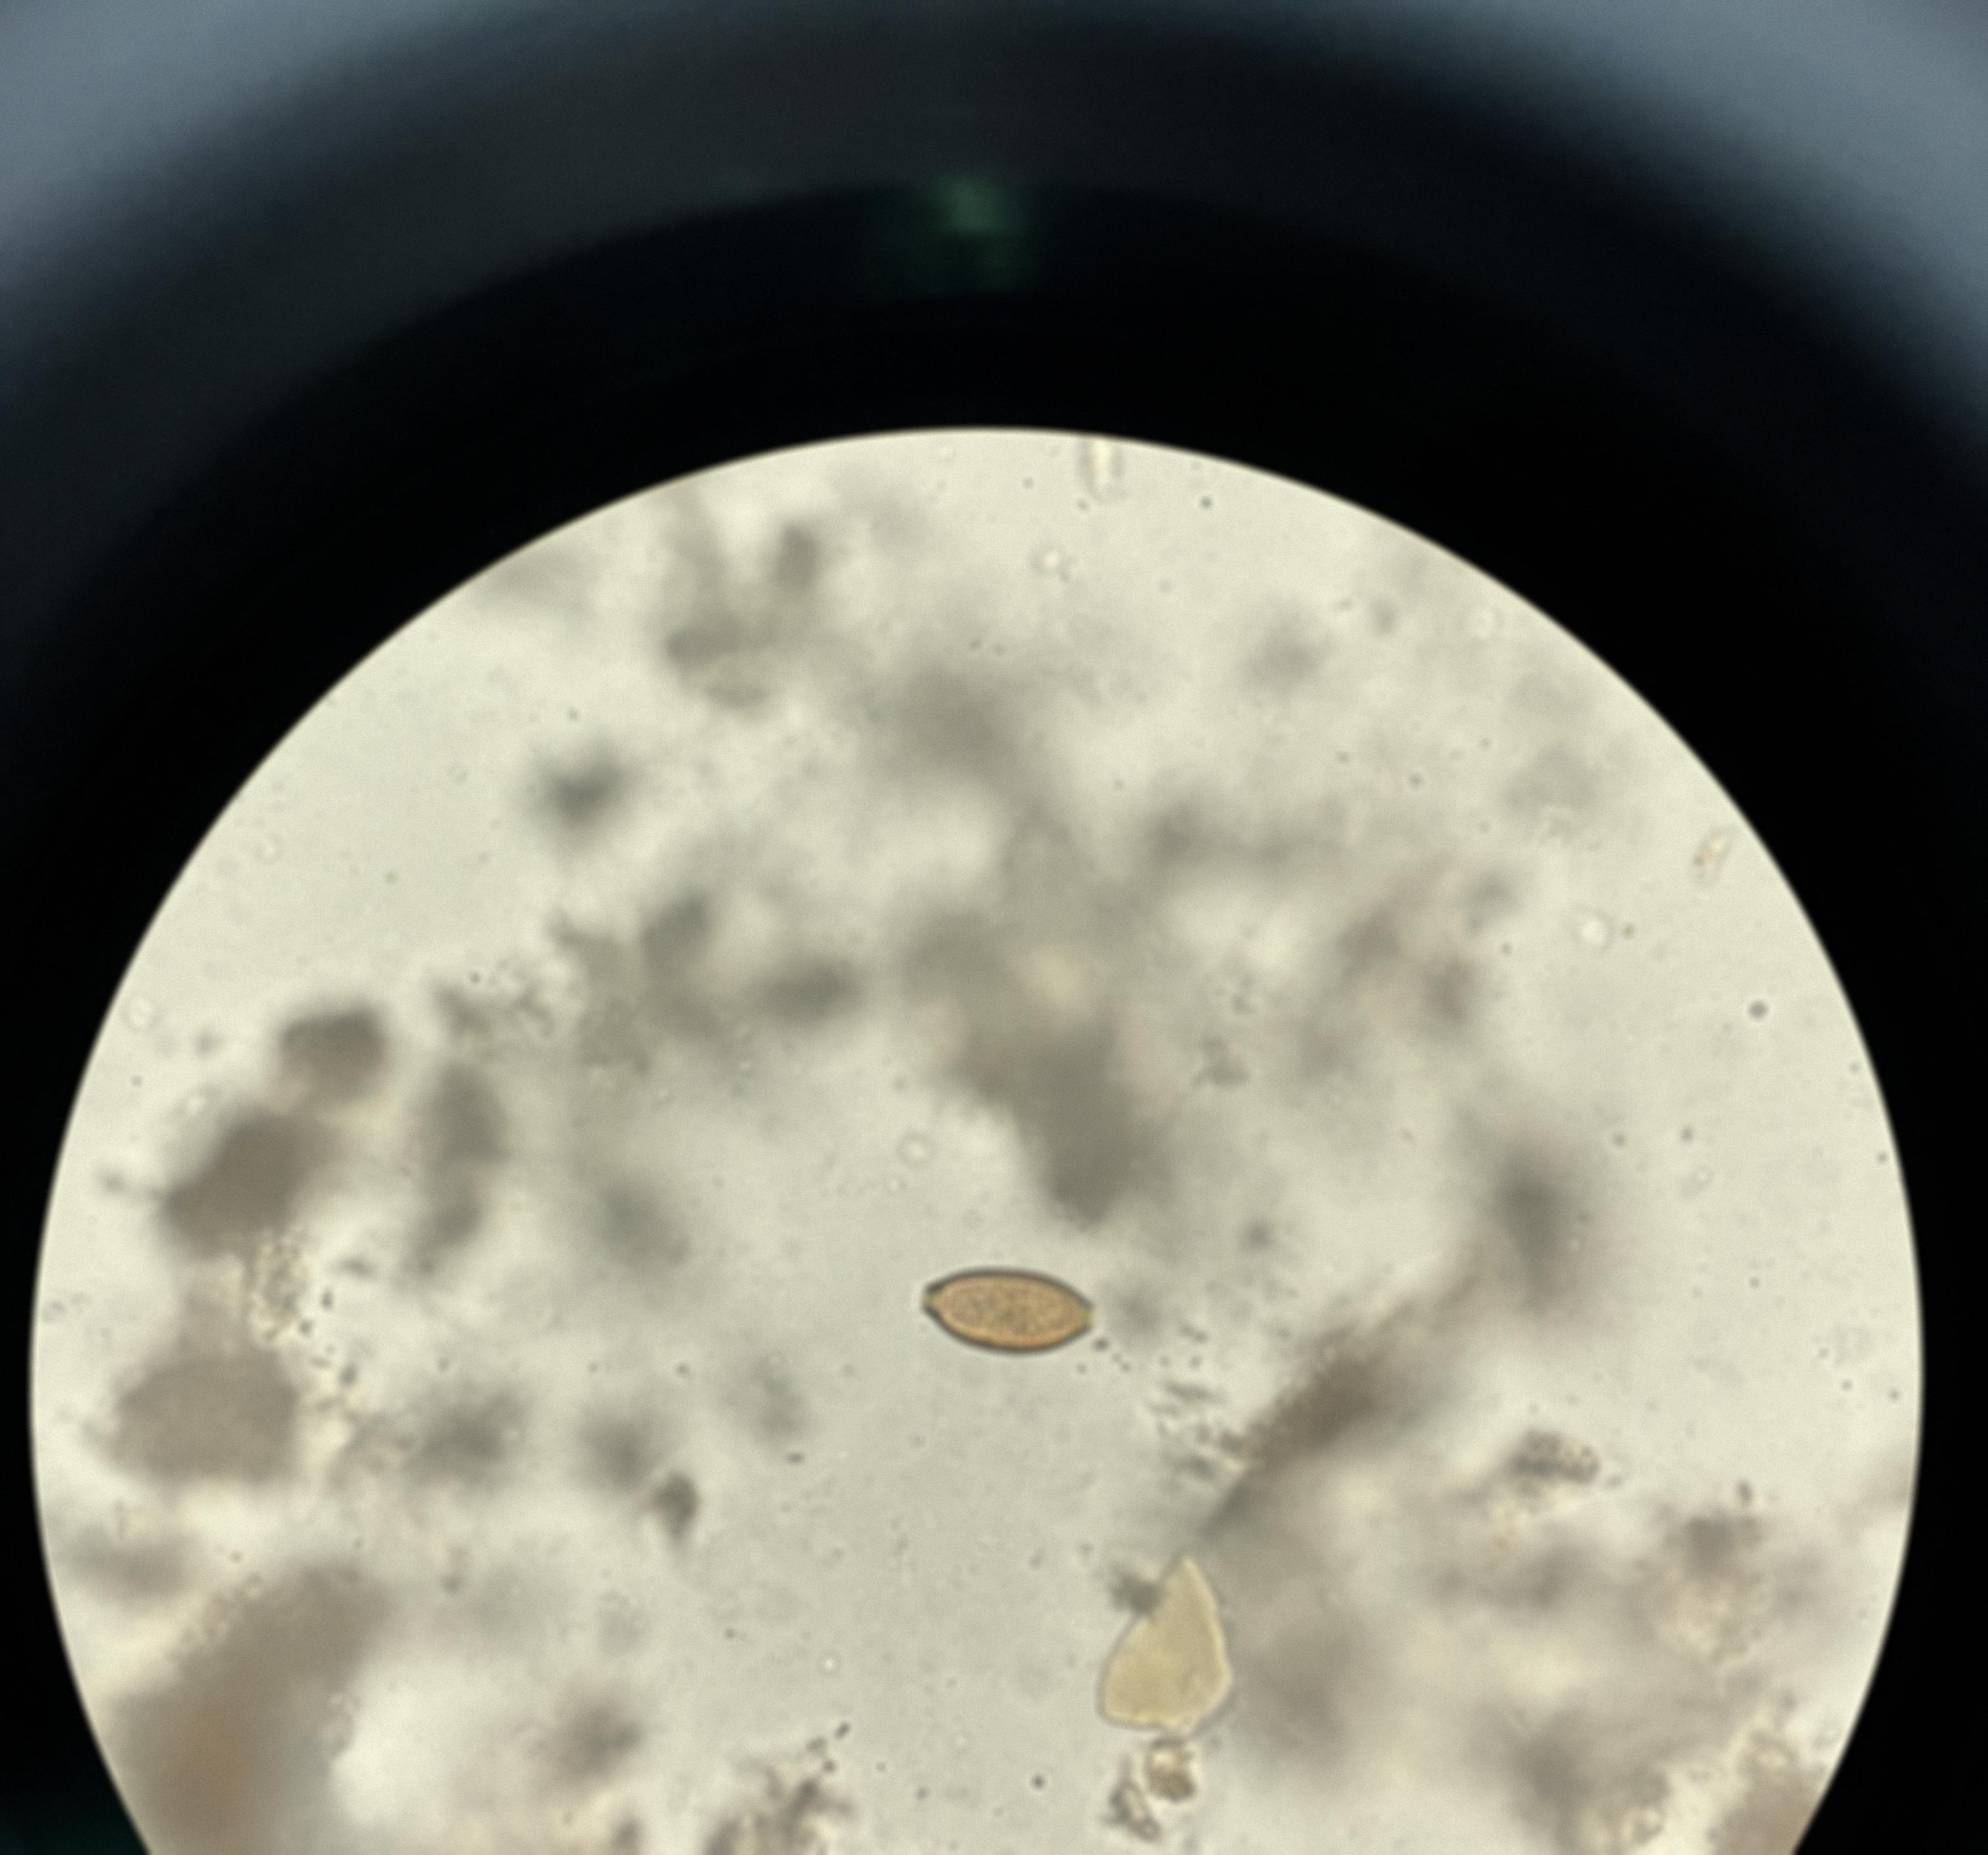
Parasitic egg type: Trichuris trichiura